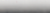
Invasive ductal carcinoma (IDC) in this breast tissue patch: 0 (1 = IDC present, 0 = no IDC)